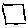
Label: square